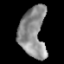
Tissue: lung
Cell type: Others
Senescence score: 0.2247
Nuclear area (px): 1278
Mean DAPI intensity: 140.861